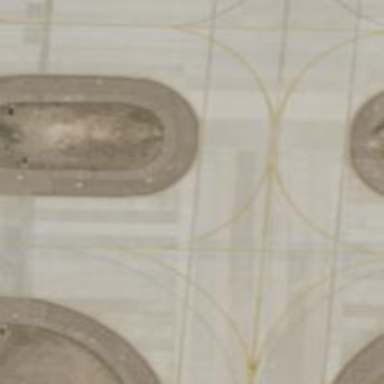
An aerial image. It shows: Image of taxiway at airport.